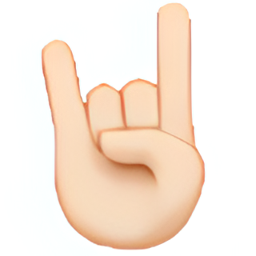
Name: sign of the horns
Emoji: 🤘🏻
Group: People & Body
Sub-group: hand-fingers-partial